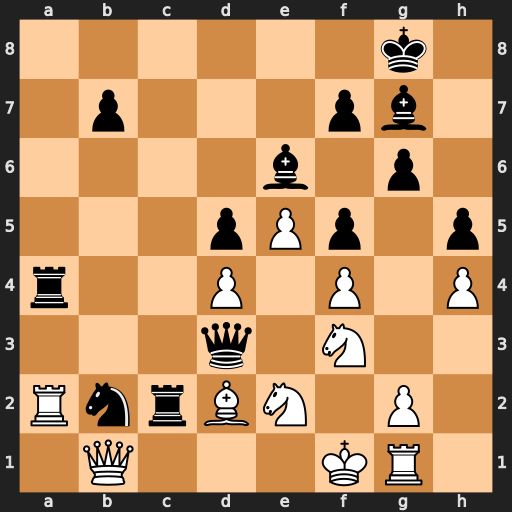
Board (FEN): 6k1/1p3pb1/4b1p1/3pPp1p/r2P1P1P/3q1N2/RnrBN1P1/1Q3KR1
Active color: w
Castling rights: -
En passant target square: -
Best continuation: Rxb2 Rxd2 Nxd2